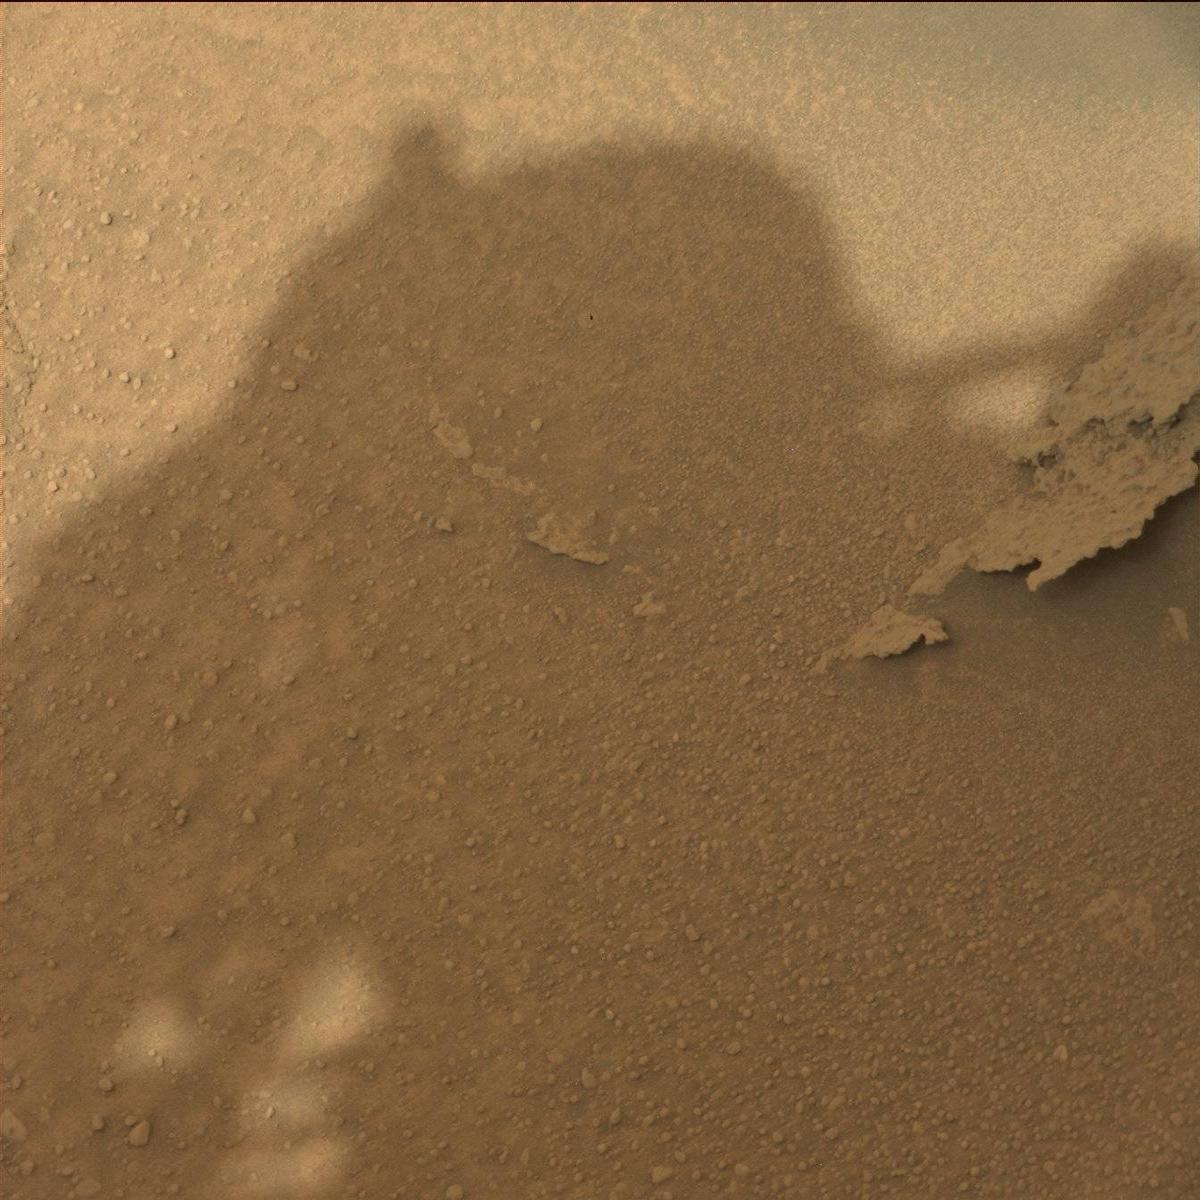
Terrain classes present: Bedrock, Sand / Soil